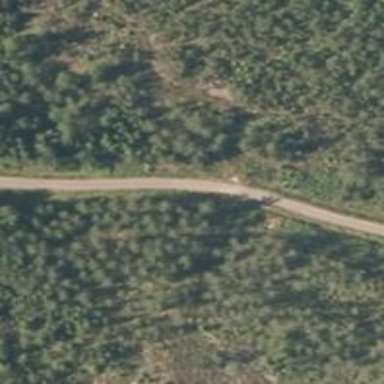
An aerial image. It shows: Unclassified road.